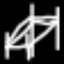
Label: bed